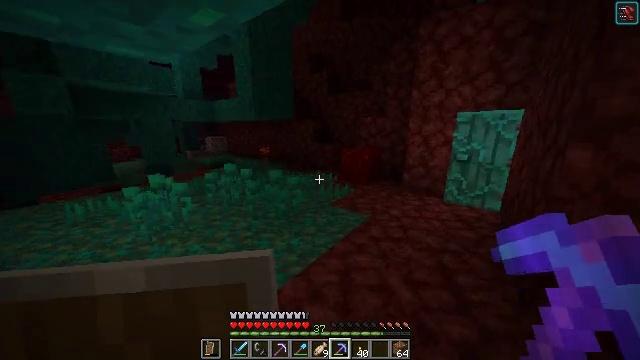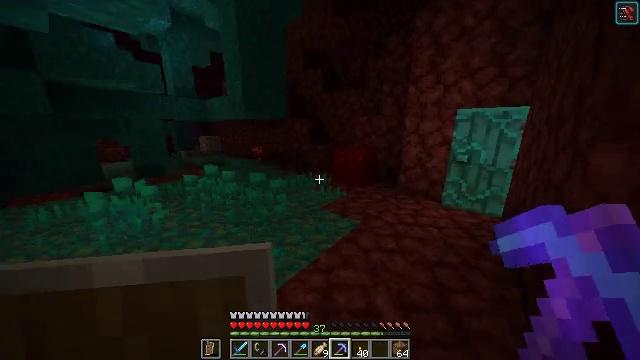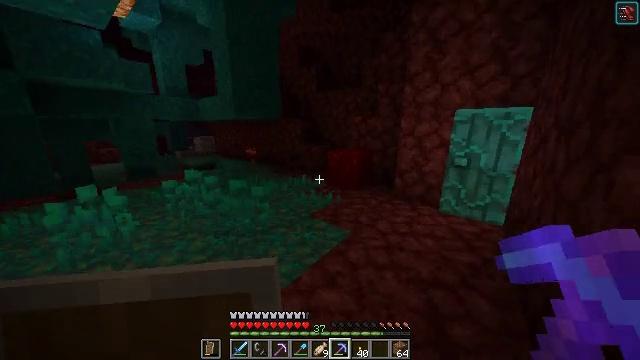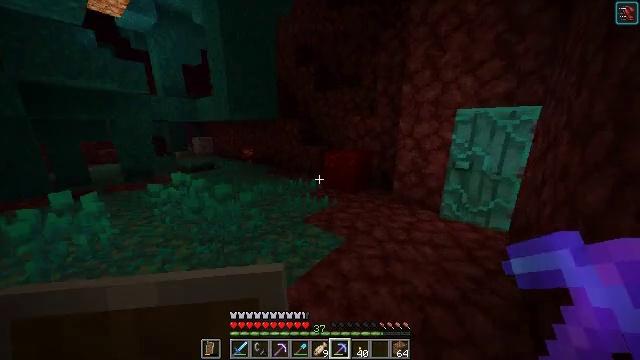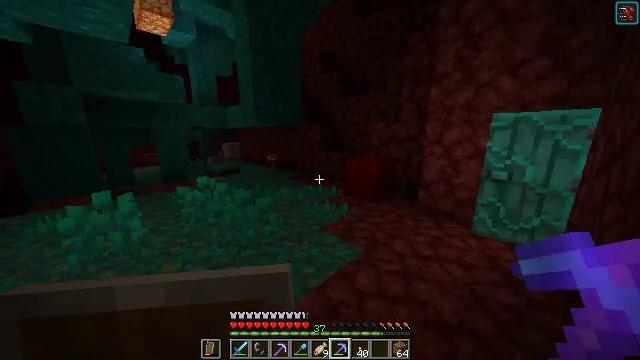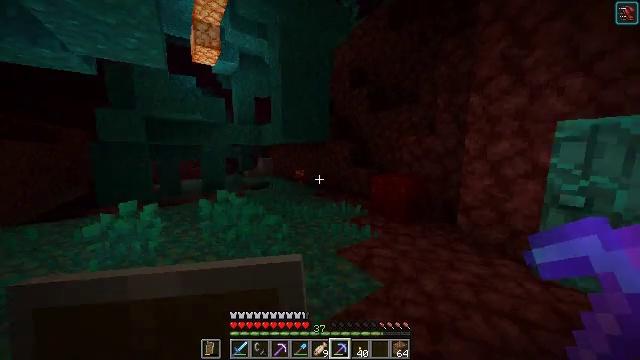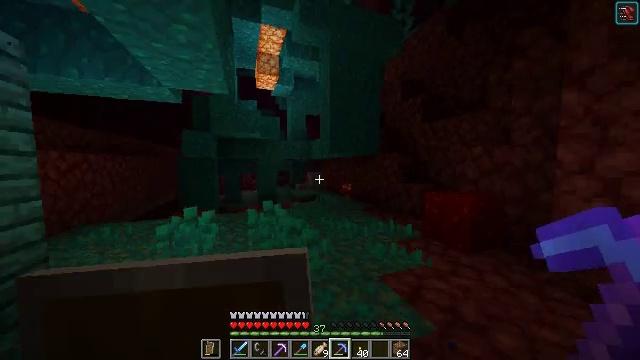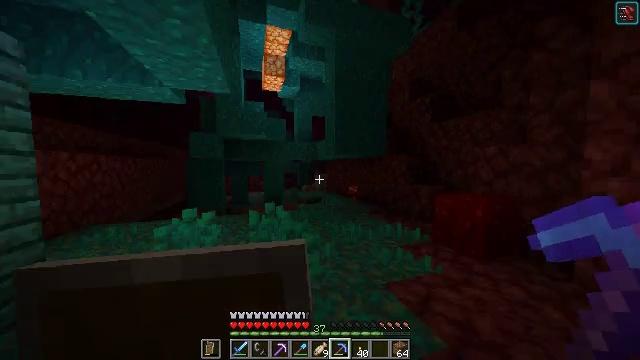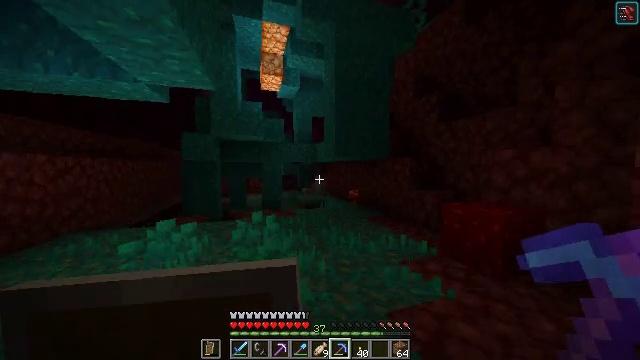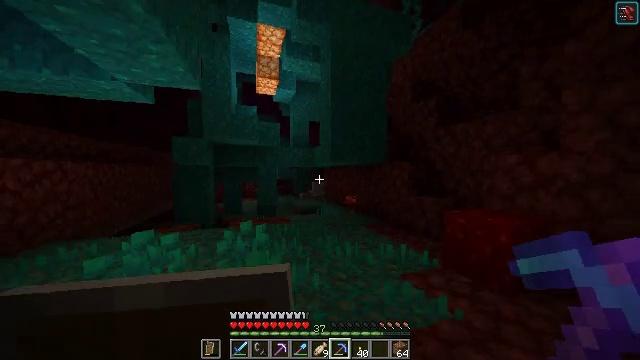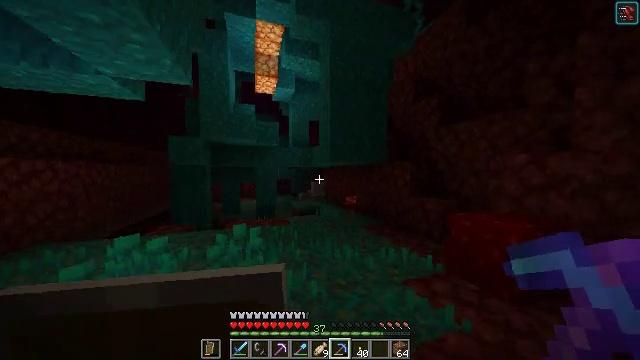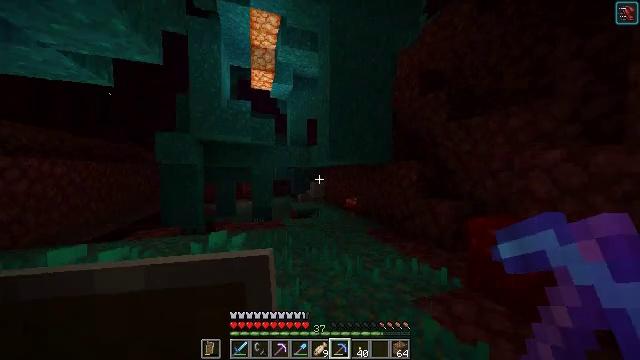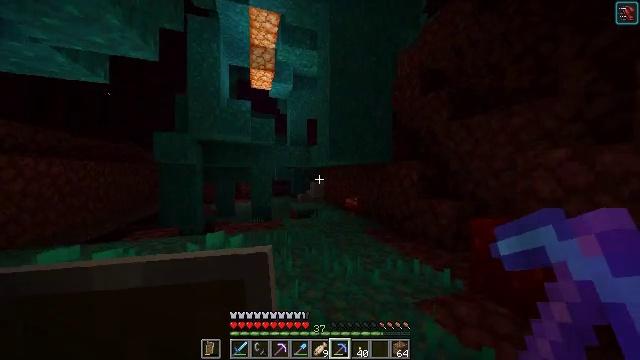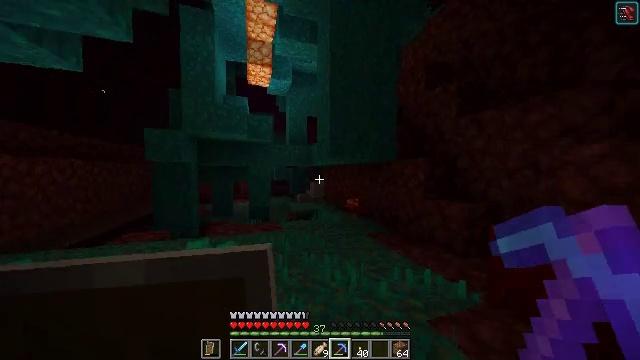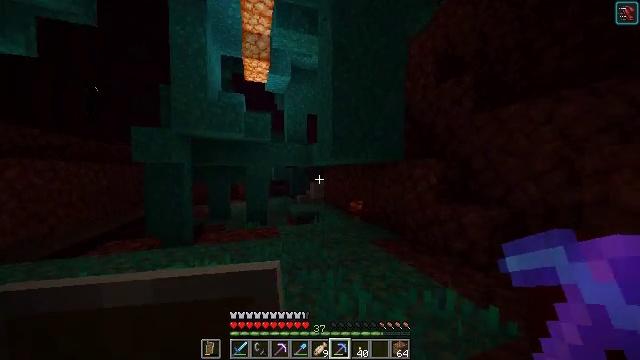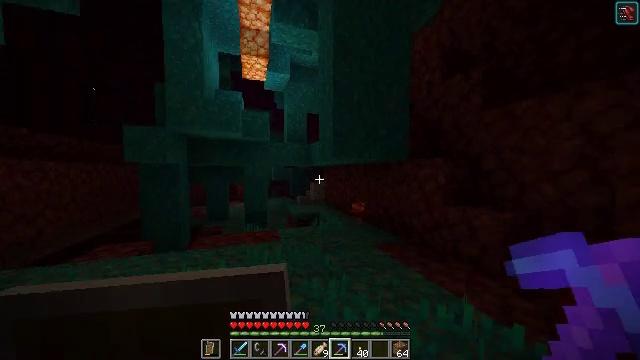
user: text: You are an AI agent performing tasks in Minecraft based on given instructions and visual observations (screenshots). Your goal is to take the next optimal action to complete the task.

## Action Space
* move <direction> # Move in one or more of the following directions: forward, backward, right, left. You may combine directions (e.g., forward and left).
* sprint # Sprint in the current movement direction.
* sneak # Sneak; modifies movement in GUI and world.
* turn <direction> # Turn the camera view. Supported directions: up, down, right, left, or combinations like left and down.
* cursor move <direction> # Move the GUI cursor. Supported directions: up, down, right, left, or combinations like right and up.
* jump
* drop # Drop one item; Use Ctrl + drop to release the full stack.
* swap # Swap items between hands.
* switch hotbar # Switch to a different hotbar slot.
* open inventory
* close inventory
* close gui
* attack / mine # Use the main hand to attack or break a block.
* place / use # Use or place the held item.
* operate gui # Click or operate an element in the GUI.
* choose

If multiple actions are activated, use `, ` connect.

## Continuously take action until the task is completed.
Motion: motion action
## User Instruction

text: Break the crimson fungus for harvesting.
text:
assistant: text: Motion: move forward and move right
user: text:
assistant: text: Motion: move forward and move right
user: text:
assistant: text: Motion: move forward and move right
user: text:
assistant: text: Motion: move forward and move right, turn left and up
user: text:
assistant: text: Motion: move forward and move right, turn left and up
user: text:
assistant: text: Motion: move forward, turn left and up
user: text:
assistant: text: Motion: move forward, turn left
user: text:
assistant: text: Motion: move forward
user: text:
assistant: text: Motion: move forward, turn up
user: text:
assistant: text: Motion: move forward
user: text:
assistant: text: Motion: move forward
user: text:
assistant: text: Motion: move forward
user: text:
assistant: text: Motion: move forward
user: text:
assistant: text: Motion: move forward
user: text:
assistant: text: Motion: move forward
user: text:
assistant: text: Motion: move forward
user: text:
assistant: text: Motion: move forward
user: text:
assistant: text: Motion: move forward
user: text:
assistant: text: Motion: move forward
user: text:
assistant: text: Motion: move forward
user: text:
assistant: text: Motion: move forward
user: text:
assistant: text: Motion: move forward
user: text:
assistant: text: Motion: move forward
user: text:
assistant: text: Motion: move forward
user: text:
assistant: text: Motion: move forward
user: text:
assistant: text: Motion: move forward
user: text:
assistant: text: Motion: move forward and move right
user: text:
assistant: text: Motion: move forward and move right, turn right and down
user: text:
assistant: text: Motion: move forward and move right, turn right and down
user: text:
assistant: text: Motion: move forward, turn down